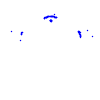
Particle: pion